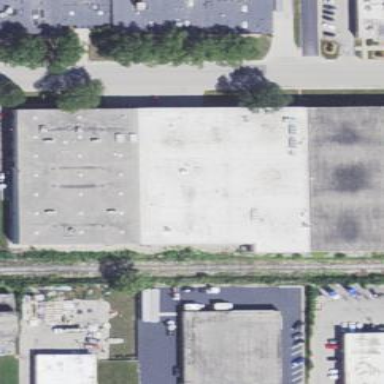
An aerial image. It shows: Industrial building.